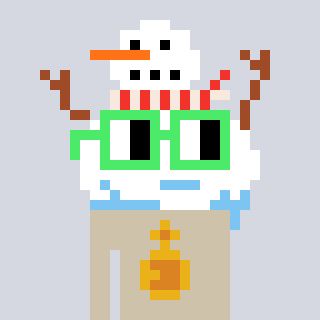
a pixel art character with square light green glasses, a snowman-shaped head and a bege-colored body on a cool background